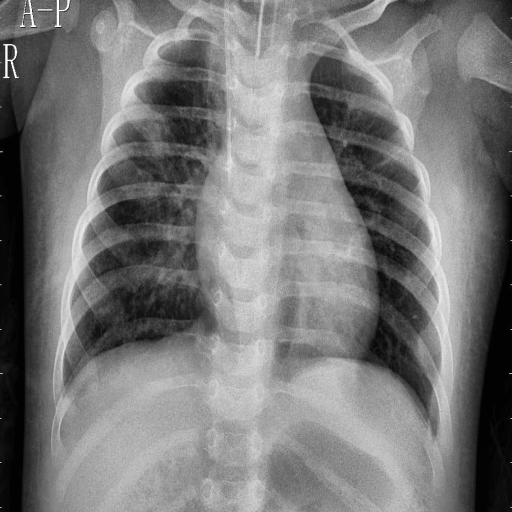
Finding: PNEUMONIA